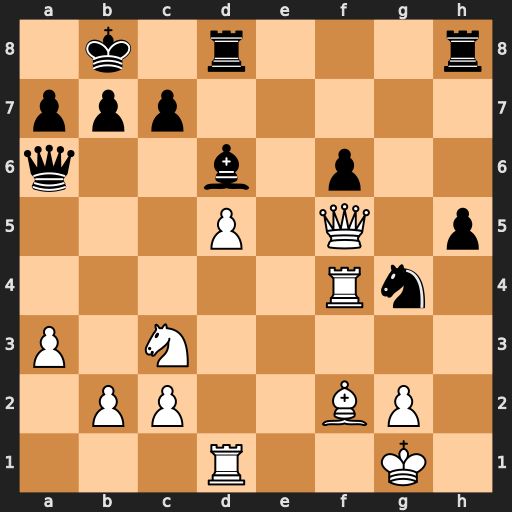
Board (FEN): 1k1r3r/ppp5/q2b1p2/3P1Q1p/5Rn1/P1N5/1PP2BP1/3R2K1
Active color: w
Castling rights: -
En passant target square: -
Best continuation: Ra4 Nxf2 Rxa6